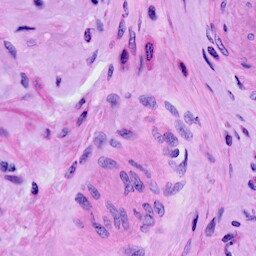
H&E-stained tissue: Cervix